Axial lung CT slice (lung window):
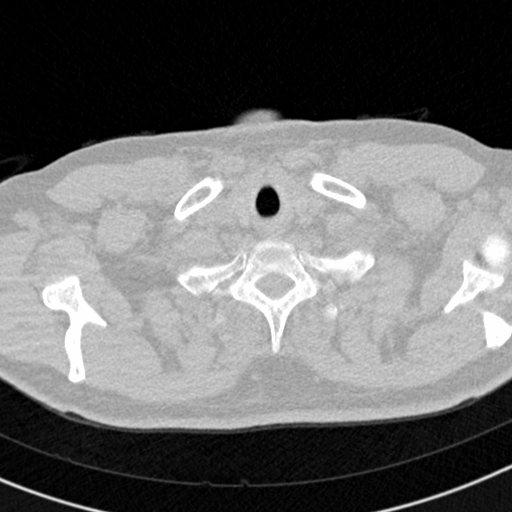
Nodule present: no